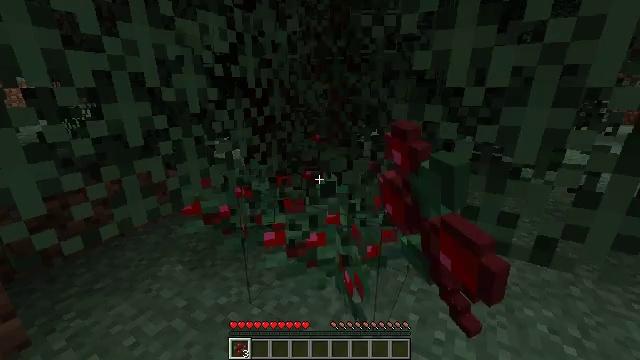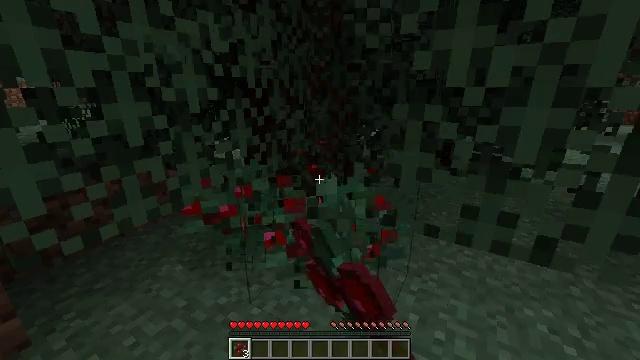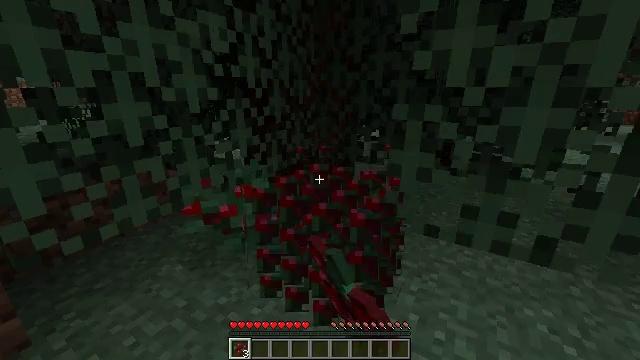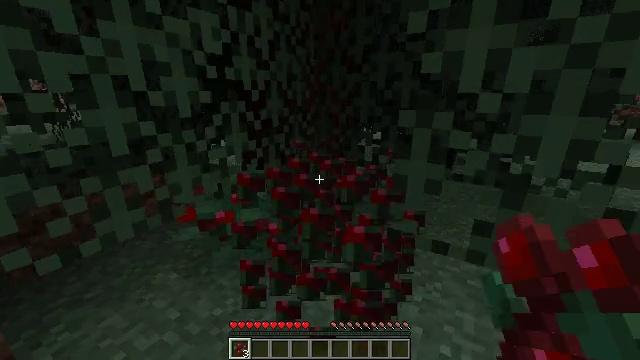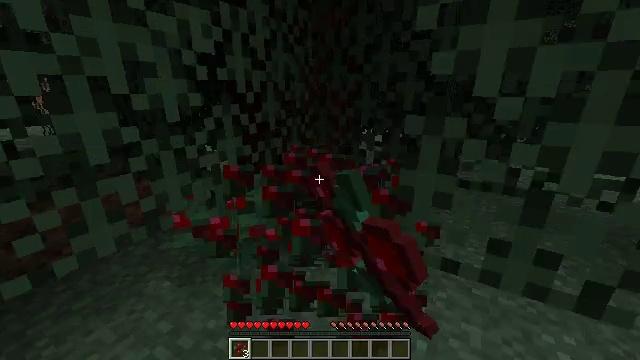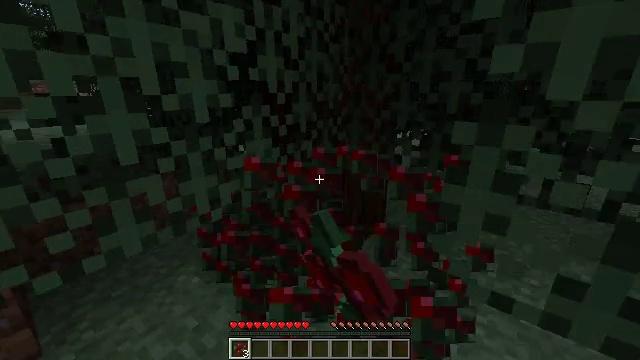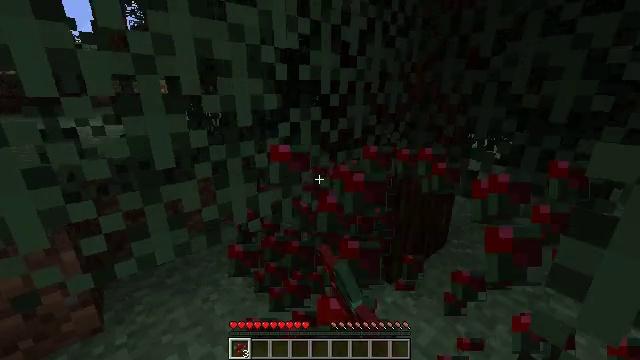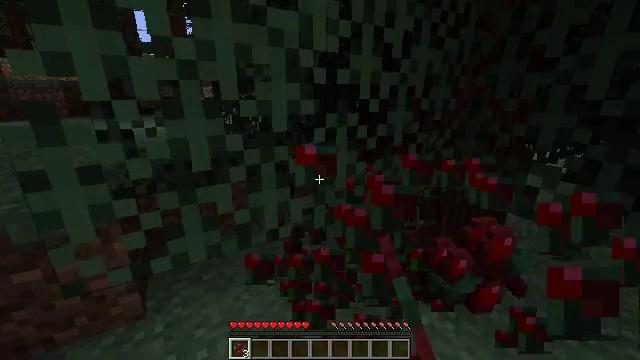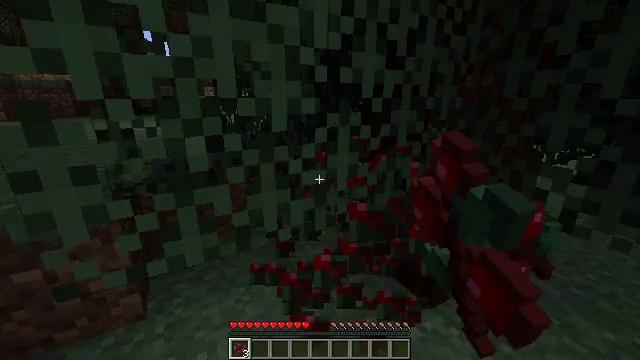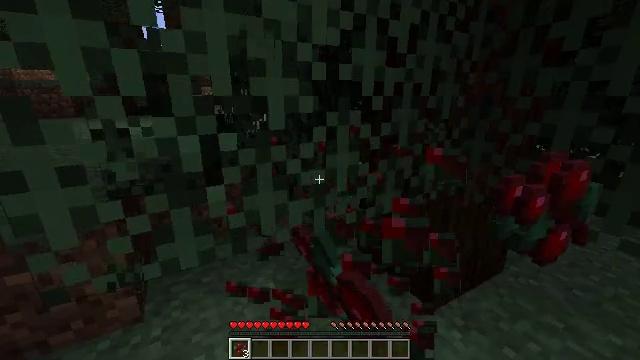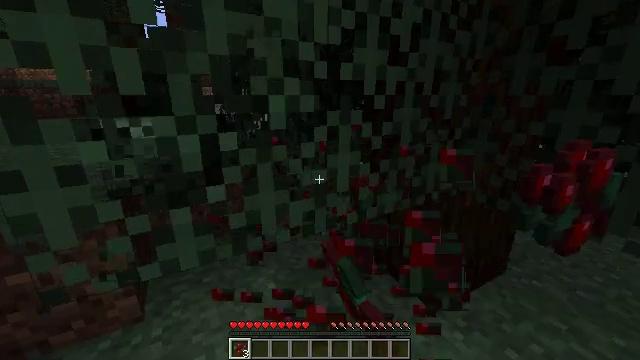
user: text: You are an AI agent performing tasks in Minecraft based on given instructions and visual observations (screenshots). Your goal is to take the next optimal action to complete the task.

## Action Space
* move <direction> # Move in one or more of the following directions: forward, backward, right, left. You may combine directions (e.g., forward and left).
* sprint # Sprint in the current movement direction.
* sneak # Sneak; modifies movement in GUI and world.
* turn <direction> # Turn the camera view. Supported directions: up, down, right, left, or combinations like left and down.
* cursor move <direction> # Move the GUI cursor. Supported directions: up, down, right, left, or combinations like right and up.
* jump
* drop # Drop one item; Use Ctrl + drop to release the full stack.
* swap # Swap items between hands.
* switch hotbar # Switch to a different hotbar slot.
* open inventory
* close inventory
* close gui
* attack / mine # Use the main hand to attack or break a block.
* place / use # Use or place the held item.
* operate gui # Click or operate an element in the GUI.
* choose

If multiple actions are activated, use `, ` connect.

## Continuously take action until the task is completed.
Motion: motion action
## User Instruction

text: Gather materials from the sweet berry bush.
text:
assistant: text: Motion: attack / mine
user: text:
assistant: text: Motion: attack / mine
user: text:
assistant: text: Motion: move forward, attack / mine
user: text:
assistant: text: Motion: move forward, attack / mine
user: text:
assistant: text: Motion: move forward, turn left, attack / mine
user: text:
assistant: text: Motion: turn left, attack / mine
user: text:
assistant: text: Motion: turn left and up, attack / mine
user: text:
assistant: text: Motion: attack / mine
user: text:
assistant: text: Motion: attack / mine
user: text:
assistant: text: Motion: attack / mine
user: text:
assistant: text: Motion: attack / mine